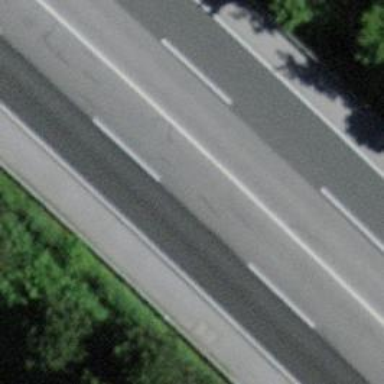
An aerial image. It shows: Motorway junction.